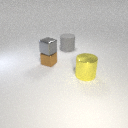
large yellow metal cylinder in front of large gray rubber cylinder